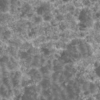
Label: not_dusty